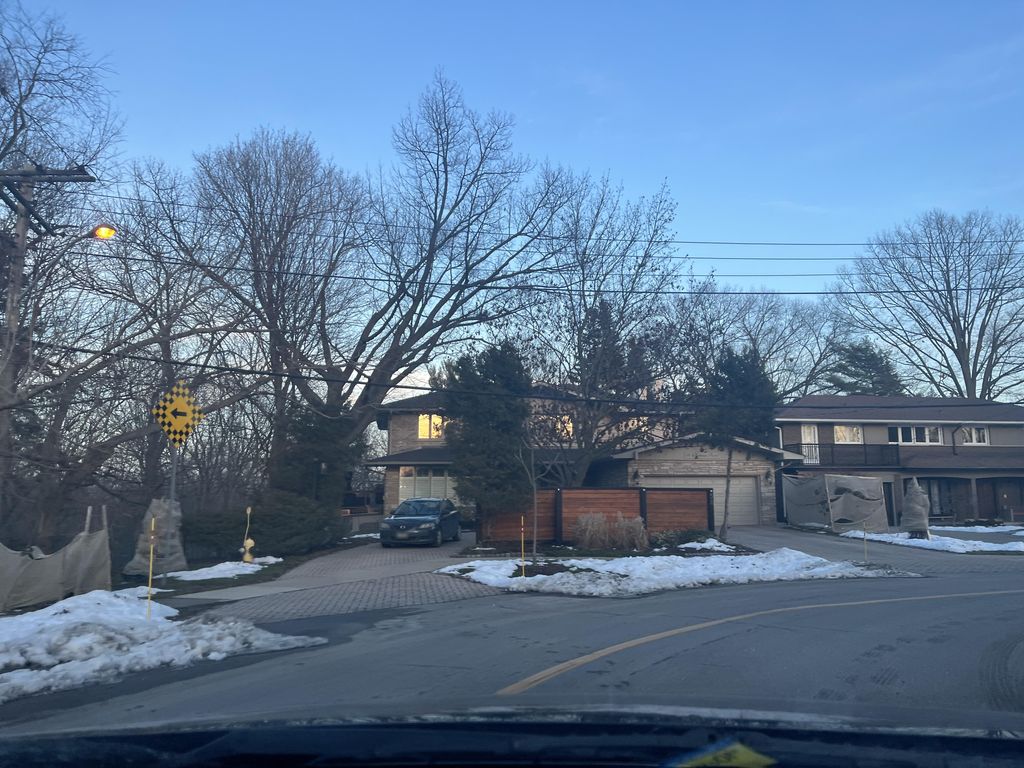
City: toronto